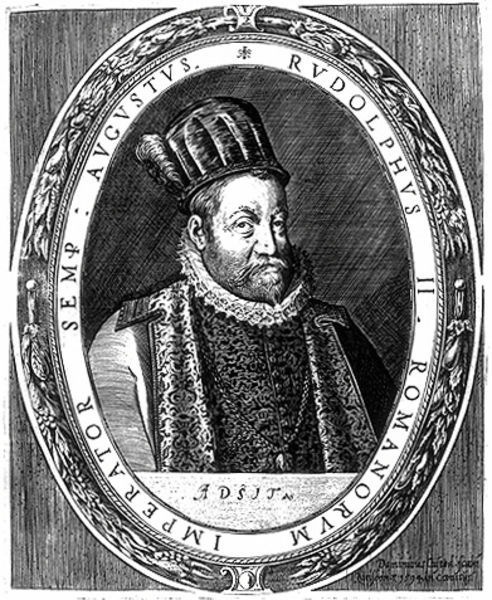
Titel: Bildnis von Kaiser Rudolf II
Künstler: Dominicus Custos
Institution: (Seriendruck)
Schlagwörter: blätter, dunkel, feder, gemälde, mann, schatten, sitzen, geste, grau, hell, holz, hut, licht, mund, nase, ohr, profil, schmuck, schwarz, stirn, weiss, zeichnung, blick, muster, ornament, alt, bart, kappe, mütze, augen, bärtig, böse, falten, kragen, rahmen, samt, spitze, bild, bildnis, halskrause, herr, hände, portrait, porträt, signatur, haare, mantel, reich, spitzen, brustbild, krone, oval, ranken, kopfbedeckung, schrift, kette, grafik, graphik, rand, kaiser, könig, inschrift, büste, grimmig, ornamente, verzierung, augenbraue, knöpfe, weste, halskette, abbild, gemustert, name, medaillon, linie, druck, schwarzweiss, radierung, stich, text, buchstaben, orden, kranz, lorbeer, krause, brokat, spitzbart, rom, girlanden, anhänger, amulett, medallion, wams, scwarz, backe, skeptisch, prunk, teuer, kupferstich, handschrift, ornat, august, münze, rudolf, latein, beschriftet, lateinisch, augustus, semper, umschrift, straffur, zweite, bärtiger, imperator, goldenes vlies, vlies, habsburger, romanum, inshrift, rudolph, ova, umgeschlagen, orden vom goldenen vlies, rudolf ii, rudolph ii, blicl, kaiser augustus, kaiser rudolph, römischer, 17. jahrhundert, rudolphus, #medaillon, romannorum, adsit, romanorum, imperator semp, semp, schmuckl